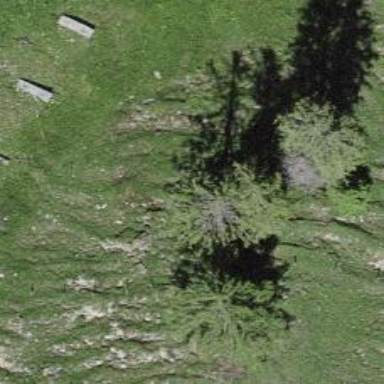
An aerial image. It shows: Needle-leaved tree in natural setting.